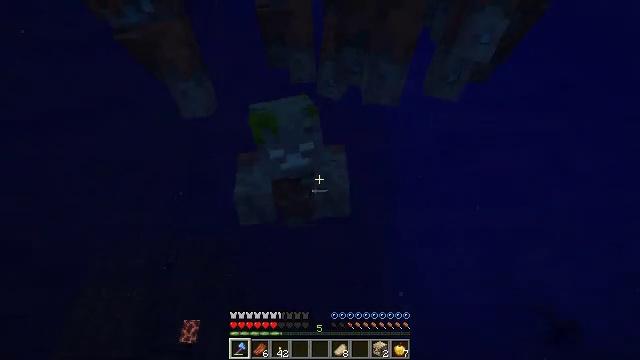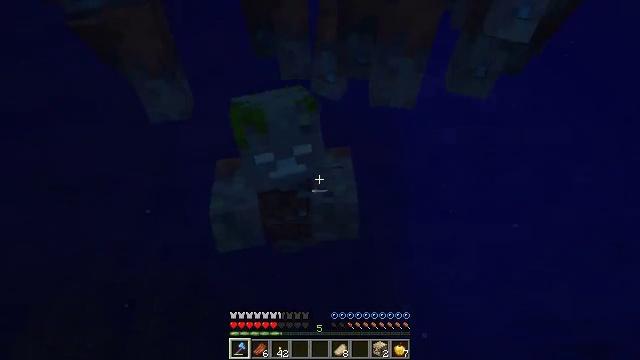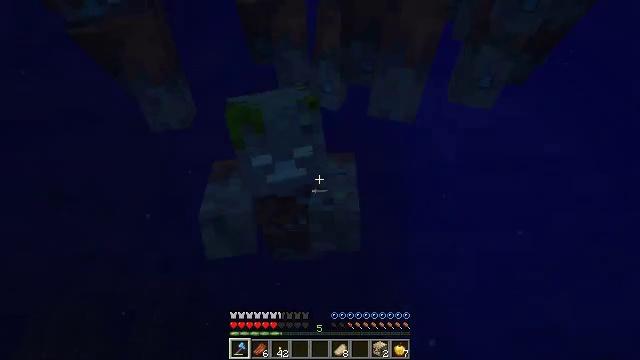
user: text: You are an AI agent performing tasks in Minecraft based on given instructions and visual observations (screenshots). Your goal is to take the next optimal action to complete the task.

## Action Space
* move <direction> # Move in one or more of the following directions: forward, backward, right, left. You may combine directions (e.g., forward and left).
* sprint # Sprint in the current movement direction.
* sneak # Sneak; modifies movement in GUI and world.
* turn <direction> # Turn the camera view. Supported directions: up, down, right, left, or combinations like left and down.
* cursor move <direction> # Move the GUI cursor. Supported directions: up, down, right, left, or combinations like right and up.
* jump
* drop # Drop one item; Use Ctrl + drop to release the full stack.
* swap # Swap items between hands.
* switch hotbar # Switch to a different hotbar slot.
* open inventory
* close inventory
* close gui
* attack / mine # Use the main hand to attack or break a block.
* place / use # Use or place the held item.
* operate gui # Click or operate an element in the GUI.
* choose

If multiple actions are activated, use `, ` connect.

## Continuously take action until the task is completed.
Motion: motion action
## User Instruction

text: Battle with a drowned.
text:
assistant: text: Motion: move back, turn up
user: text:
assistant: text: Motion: move back, turn up
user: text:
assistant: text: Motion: no_op